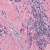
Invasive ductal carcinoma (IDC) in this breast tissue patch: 1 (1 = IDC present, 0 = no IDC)